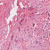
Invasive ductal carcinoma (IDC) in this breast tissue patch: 1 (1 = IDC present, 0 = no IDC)